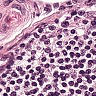
Metastatic tissue present: no